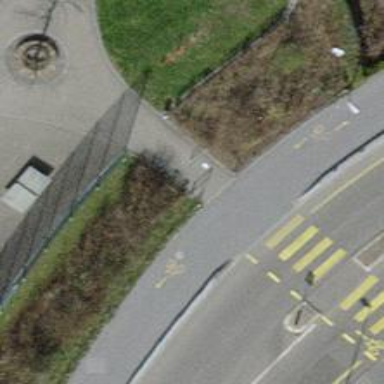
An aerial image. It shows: Cycle barrier.